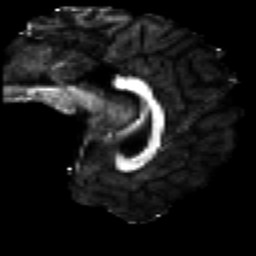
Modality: FA
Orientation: sagittal
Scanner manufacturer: ge
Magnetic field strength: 3 T
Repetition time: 7.98 s
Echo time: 0.0701 s